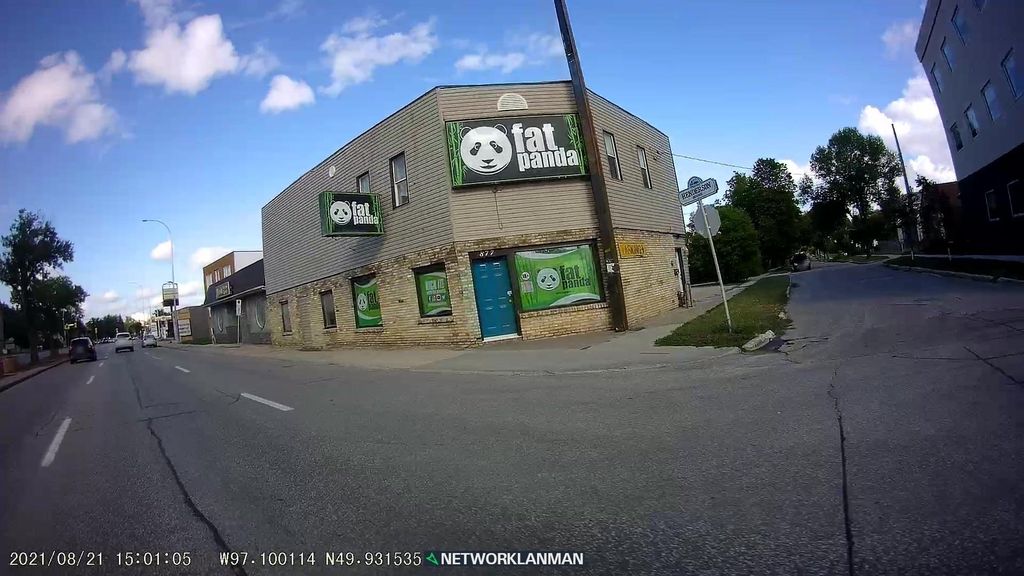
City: winnipeg